Question: I'm trying to get Highcharts to work in my project. When running the code in Notepad++ it works, but when inserting the same code into my .NET MVC4 project it wont render anything.
Heres the code:
'''
<script src="http://ajax.googleapis.com/ajax/libs/jquery/1.8.2/jquery.min.js"></script>
<script src="http://code.highcharts.com/highcharts.js"></script>
<script type="text/javascript">
$(function () {
$('#container').highcharts({
chart: {
plotBackgroundColor: null,
plotBorderWidth: 1,//null,
plotShadow: false
},
title: {
text: 'Browser market shares at a specific website, 2014'
},
tooltip: {
pointFormat: '{series.name}: <b>{point.percentage:.1f}%</b>'
},
plotOptions: {
pie: {
allowPointSelect: true,
cursor: 'pointer',
dataLabels: {
enabled: true,
format: '<b>{point.name}</b>: {point.percentage:.1f} %',
style: {
color: (Highcharts.theme && Highcharts.theme.contrastTextColor) || 'black'
}
}
}
},
series: [{
type: 'pie',
name: 'Browser share',
data: [
['Firefox', 45.0],
['IE', 26.8],
{
name: 'Chrome',
y: 12.8,
sliced: true,
selected: true
},
['Safari', 8.5],
['Opera', 6.2],
['Others', 0.7]
]
}]
});
});
</script>
'''
The following error message is returned from chrome:

While Firefox says:
'''
TypeError: $(...).highcharts is not a function
'''
Anyone got any idea why it won't render?
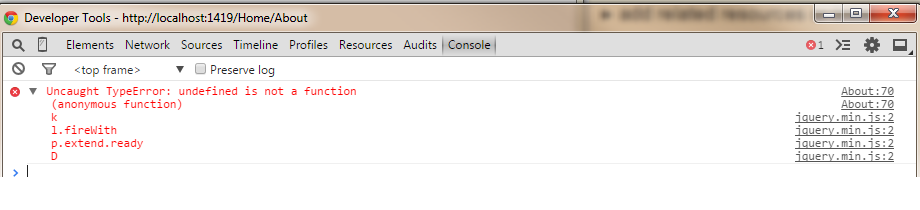
Answer: I found the solution here: <URL>
I changed the following code:
'''
$(function () {
$('#container').highcharts({
title: {
text: 'Monthly Average Temperature',
x: -20 //center
},
// rest of code omitted
'''
To the following:
'''
$(function () {
Chart = new Highcharts.Chart({
chart: {
renderTo: 'container'
},
title: {
text: 'Monthly Average Temperature',
x: -20 //center
},
//rest of code omitted
'''
And now it works fine :)